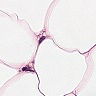
Metastatic tissue present: no